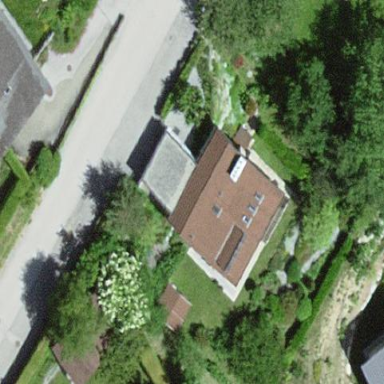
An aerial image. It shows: Simple and straightforward house.